Interaction volume radius: 10 \u00c5
Interaction volume height: 20 \u00c5
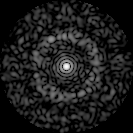
Disorder parameter: 0.8423